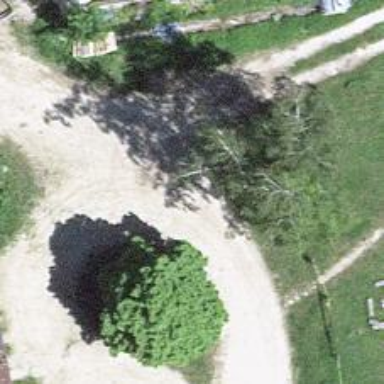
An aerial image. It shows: Unpaved alley that serves as service road.